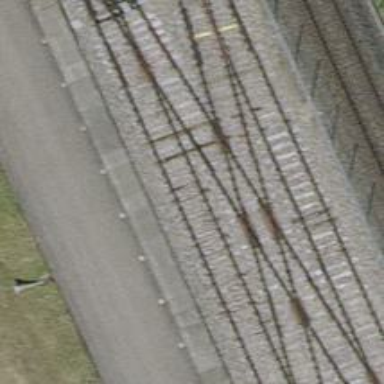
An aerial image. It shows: Single-track electrified rail service spur with contact line.